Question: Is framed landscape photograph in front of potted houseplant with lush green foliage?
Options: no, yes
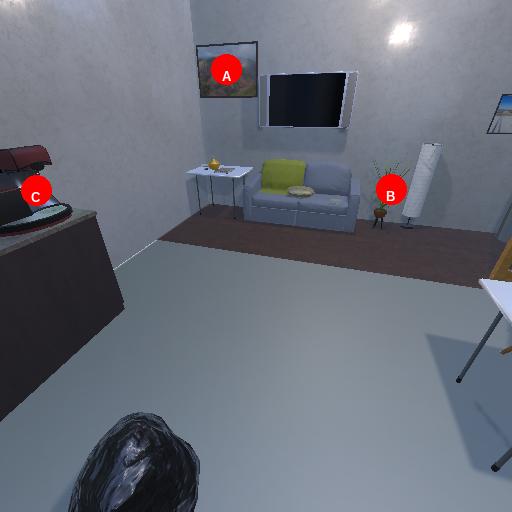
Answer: no